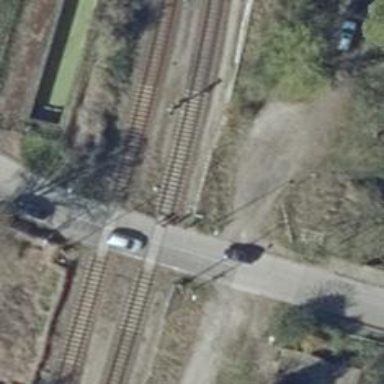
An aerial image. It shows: Railway level crossing.